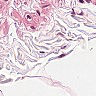
Metastatic tissue present: no